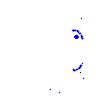
Particle: proton